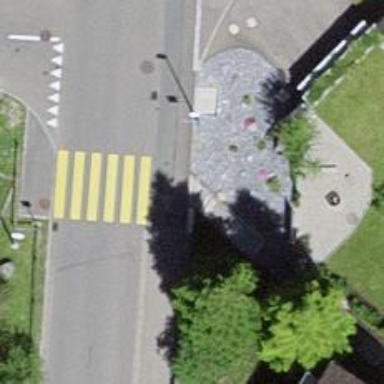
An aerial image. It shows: Set of steps on the road.